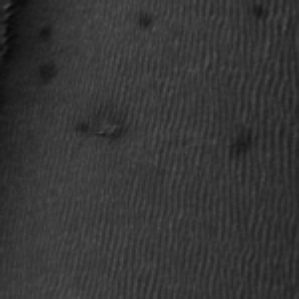
Label: frost